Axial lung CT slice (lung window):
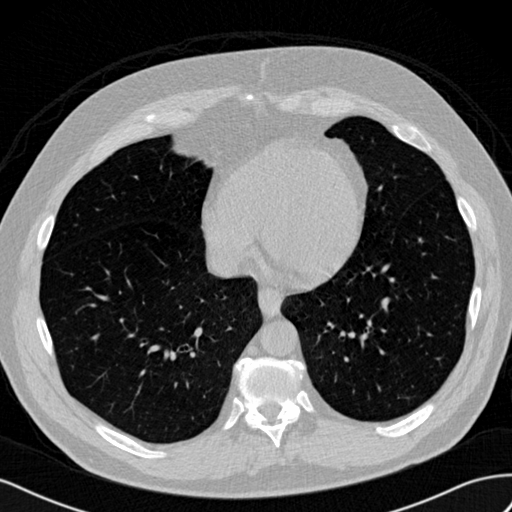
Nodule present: no